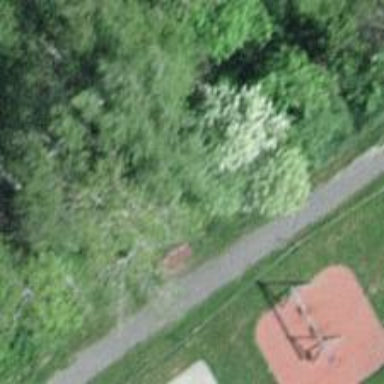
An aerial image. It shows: Red bench.